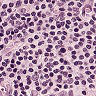
Metastatic tissue present: no